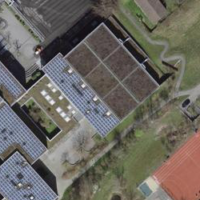
EUNIS habitat code: 54
Species observed at this site:
Ajuga reptans